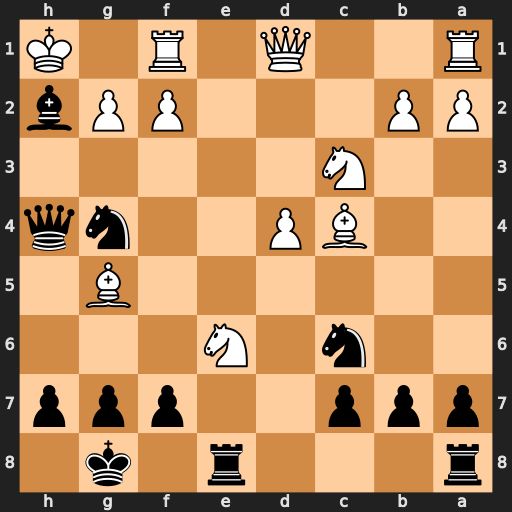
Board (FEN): r3r1k1/ppp2ppp/2n1N3/6B1/2BP2nq/2N5/PP3PPb/R2Q1R1K
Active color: b
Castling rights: -
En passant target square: -
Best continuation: Qh5 Qxg4 Qxg4